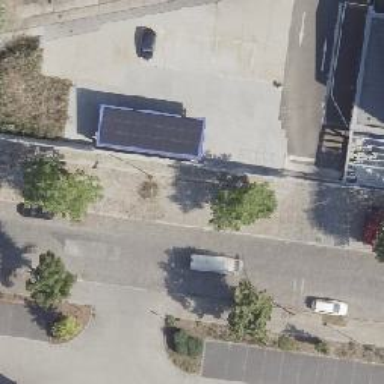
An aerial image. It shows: Broadleaved deciduous tree in parking area.